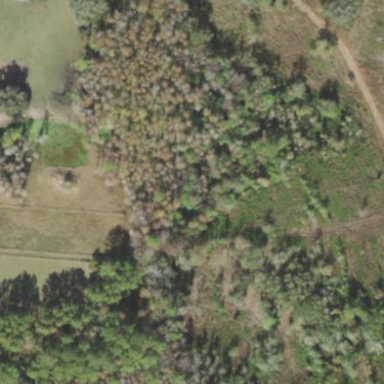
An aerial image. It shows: Mixed leaf woodland.